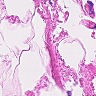
Metastatic tissue present: no